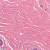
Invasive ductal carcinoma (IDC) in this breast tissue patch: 0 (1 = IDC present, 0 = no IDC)